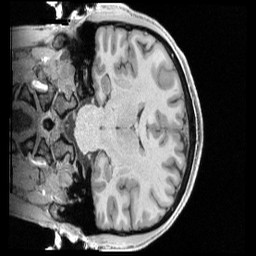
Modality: T1w
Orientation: coronal
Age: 19
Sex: male
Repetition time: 2.4 s
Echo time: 0.00222 s